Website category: sports
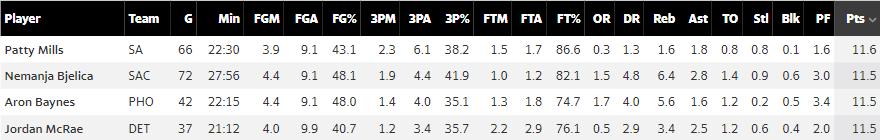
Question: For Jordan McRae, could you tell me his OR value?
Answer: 0.5

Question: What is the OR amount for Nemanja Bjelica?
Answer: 1.5

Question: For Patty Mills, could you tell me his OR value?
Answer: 0.3

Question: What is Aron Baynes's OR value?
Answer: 1.7

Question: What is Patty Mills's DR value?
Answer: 1.3

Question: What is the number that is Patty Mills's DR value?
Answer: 1.3

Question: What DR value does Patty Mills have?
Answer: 1.3

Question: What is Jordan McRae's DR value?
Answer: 2.9

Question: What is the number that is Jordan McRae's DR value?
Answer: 2.9

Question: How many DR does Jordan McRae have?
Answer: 2.9

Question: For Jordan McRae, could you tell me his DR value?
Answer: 2.9

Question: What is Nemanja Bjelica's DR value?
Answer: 4.8

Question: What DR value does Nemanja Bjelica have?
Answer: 4.8

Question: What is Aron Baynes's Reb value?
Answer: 5.6

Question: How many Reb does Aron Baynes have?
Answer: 5.6

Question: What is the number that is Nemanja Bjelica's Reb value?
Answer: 6.4

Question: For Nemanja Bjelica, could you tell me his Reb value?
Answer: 6.4

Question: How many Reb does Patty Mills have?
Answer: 1.6

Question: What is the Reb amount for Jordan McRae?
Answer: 3.4

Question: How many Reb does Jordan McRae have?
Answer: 3.4

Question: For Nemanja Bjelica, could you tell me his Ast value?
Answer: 2.8

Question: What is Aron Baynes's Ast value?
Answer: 1.6

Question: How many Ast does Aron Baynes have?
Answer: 1.6

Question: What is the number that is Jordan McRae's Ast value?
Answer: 2.5

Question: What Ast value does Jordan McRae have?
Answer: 2.5

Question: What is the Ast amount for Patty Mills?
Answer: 1.8

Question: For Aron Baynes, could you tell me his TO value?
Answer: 1.2

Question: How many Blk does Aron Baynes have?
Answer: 0.5

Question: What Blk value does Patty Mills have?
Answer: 0.1

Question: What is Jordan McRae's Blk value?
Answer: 0.4

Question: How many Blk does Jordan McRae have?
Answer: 0.4

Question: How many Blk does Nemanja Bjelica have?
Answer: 0.6

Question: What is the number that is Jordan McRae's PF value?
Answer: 2.0

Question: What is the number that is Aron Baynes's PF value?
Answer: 3.4

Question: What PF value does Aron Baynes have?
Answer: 3.4

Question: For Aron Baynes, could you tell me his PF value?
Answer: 3.4

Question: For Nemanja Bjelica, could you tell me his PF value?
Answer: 3.0

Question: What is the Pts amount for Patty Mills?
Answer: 11.6